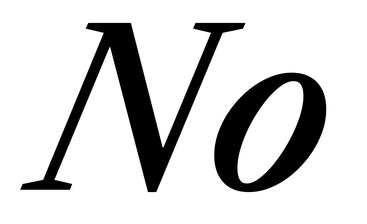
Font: LibreCaslonText-Italic_Medium_Italic